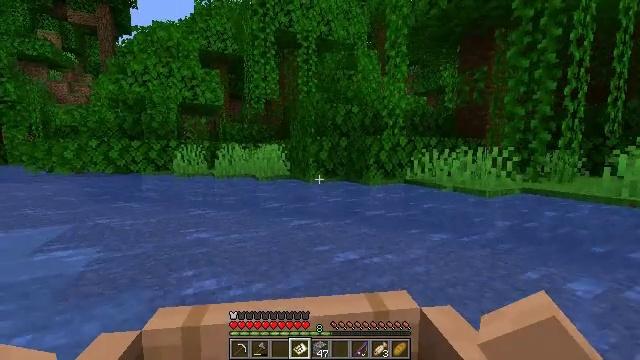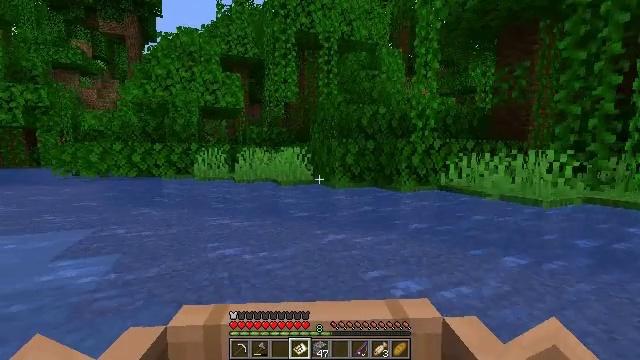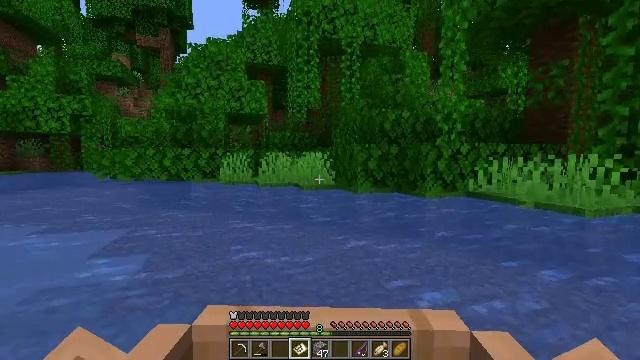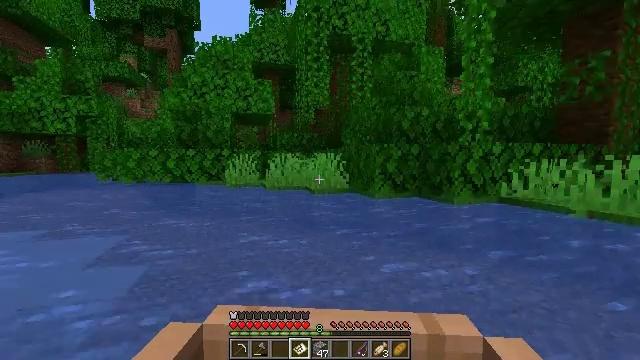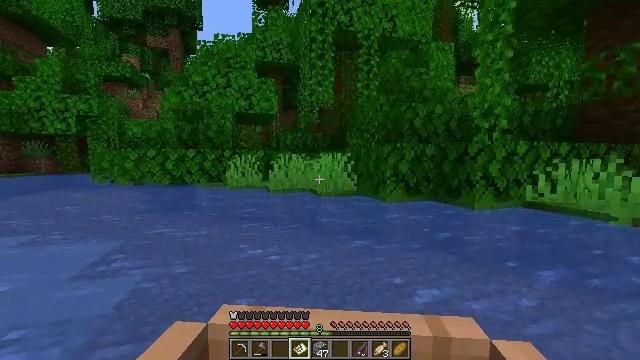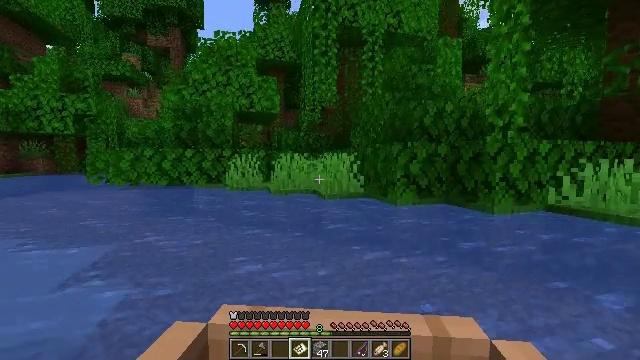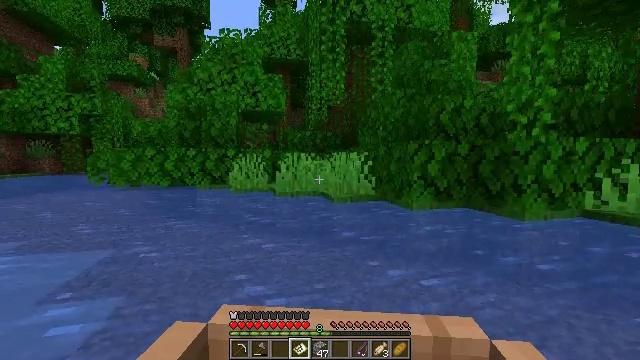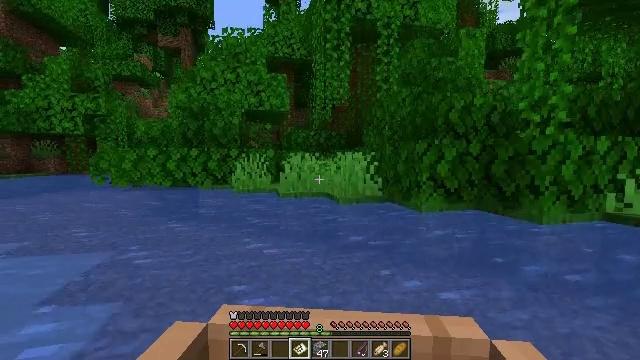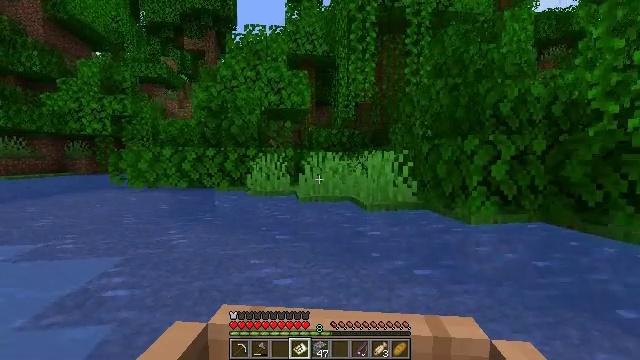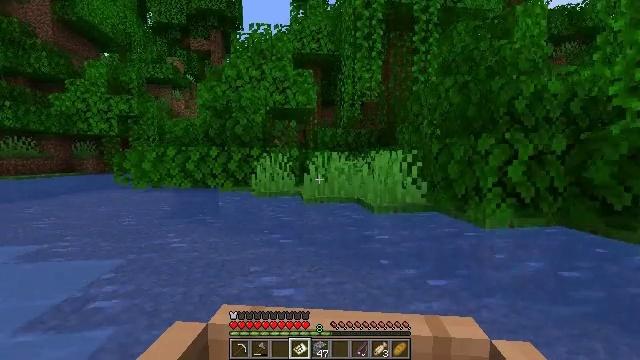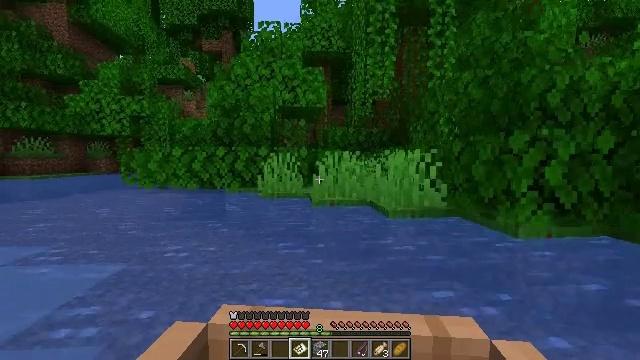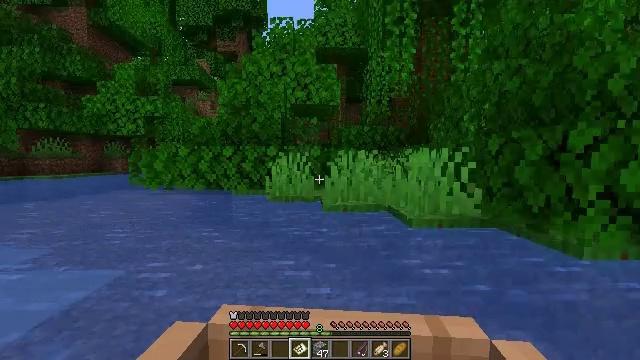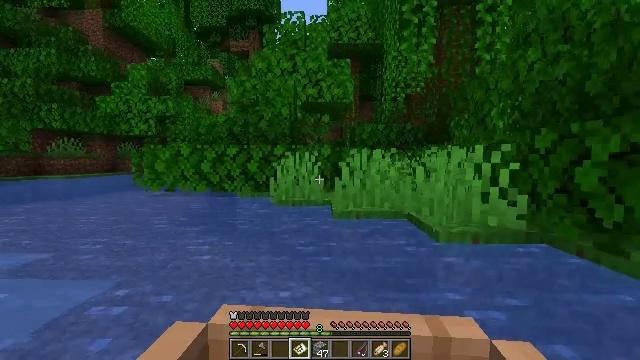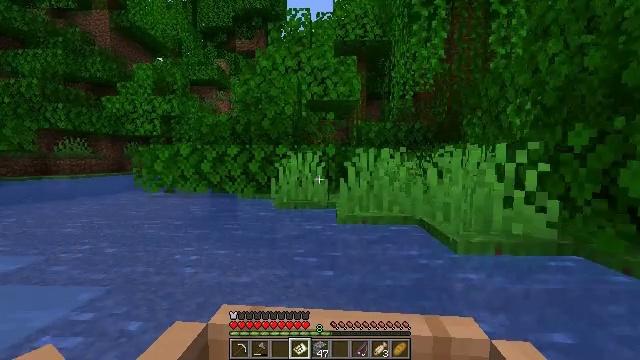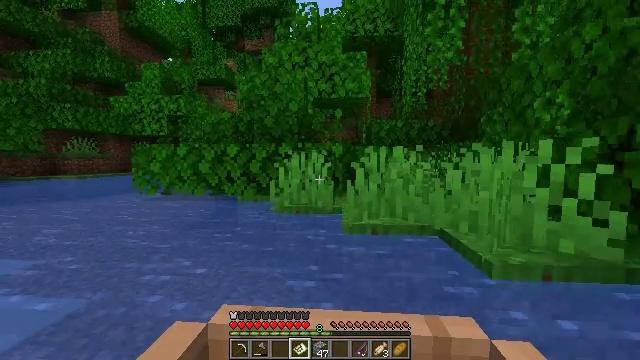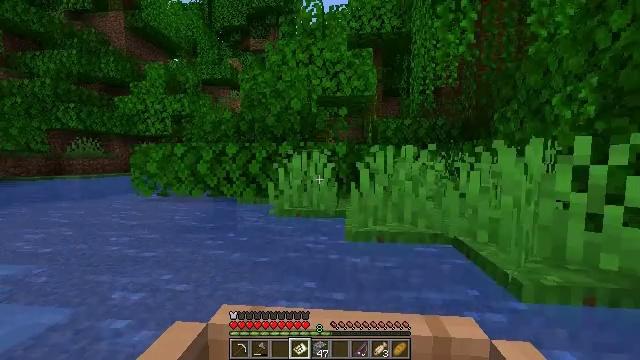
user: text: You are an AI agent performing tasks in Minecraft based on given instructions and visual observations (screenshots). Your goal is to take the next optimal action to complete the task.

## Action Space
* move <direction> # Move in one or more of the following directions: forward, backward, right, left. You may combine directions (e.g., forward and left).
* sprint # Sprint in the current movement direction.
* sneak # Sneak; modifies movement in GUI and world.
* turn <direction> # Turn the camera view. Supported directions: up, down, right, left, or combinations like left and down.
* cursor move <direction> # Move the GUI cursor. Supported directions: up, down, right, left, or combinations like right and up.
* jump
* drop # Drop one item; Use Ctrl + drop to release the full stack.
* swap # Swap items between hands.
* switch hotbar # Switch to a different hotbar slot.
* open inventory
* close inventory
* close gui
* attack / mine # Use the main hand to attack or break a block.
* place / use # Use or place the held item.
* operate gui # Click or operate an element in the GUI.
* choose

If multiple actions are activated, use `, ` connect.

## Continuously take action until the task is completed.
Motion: motion action
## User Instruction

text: Mine the jungle leaves to get saplings or sticks.
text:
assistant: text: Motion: move forward, turn left
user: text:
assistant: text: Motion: move forward, turn left and up
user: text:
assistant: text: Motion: move forward, turn left
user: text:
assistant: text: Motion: move forward and move left, turn left
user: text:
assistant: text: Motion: move forward and move left
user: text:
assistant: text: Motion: move forward and move left
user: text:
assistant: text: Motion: move forward and move left
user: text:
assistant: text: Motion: move forward
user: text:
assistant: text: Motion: move forward
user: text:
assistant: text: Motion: move forward
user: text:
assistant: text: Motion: move forward
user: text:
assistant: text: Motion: move forward
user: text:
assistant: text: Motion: no_op
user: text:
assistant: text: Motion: no_op
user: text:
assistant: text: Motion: no_op
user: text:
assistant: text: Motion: no_op
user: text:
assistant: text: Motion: sneak, turn right and down
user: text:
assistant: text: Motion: sneak, turn right and down
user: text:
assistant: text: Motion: sneak, turn right and down
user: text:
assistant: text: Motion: turn right and down
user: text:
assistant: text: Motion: turn right and down
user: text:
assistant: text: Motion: turn down
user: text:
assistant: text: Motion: turn down
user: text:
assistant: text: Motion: turn down, switch to hotbar 2
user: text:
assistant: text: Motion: turn down, switch to hotbar 2
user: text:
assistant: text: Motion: turn down, switch to hotbar 2
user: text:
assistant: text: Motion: turn down
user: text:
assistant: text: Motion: turn down
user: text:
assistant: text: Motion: turn down
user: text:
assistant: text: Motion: turn down